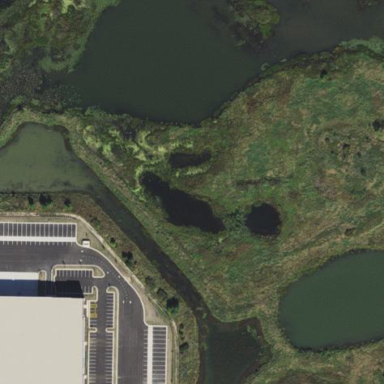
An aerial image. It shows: Pond surrounded by natural water.